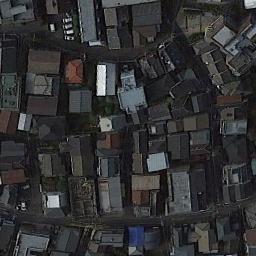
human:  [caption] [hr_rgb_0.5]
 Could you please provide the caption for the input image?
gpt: The houses are very dense .

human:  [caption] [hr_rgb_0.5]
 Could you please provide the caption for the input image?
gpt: A dense residential area has lots of houses with different colors of roofs .

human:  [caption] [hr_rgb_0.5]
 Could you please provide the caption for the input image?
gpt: The dense residential is next to the road .

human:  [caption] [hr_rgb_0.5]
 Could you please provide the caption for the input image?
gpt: There are many roads and neatly arranged houses and many vehicles in densely populated areas .

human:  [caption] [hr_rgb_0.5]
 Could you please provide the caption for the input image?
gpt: There are buildings of different colors on a dense residential area .